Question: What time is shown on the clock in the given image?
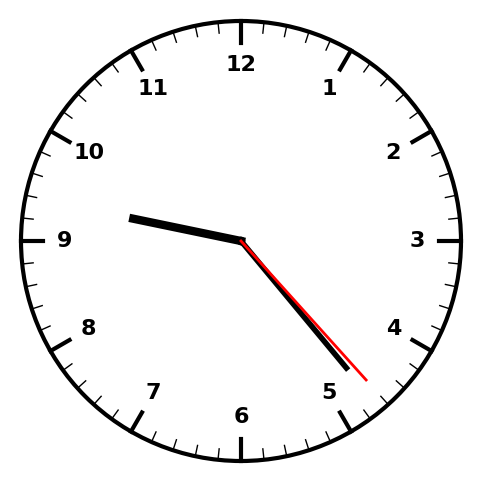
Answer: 09:23:23